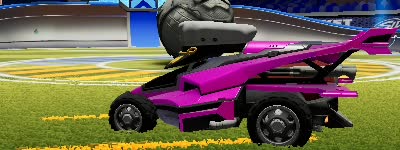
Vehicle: aftershock